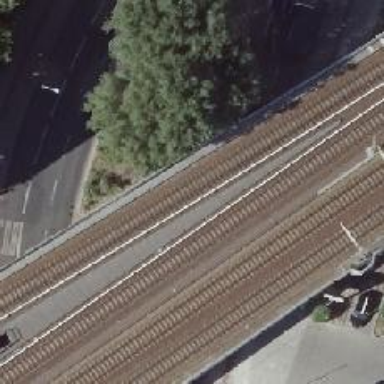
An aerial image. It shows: Bridge used by the electrified light rail system.